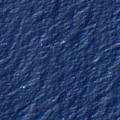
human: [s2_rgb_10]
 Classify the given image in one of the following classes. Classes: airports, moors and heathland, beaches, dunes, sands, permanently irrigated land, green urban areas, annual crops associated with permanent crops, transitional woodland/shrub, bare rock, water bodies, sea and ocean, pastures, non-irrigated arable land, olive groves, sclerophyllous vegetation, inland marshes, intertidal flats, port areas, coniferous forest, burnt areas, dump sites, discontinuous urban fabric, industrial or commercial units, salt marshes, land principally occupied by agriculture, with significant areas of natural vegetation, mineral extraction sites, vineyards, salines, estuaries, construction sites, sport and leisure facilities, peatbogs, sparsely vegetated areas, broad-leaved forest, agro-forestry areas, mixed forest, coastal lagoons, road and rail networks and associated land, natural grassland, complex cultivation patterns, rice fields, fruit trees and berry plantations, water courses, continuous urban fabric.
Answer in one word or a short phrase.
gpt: sea and ocean